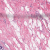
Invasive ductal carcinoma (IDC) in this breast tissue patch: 0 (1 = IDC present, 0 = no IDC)